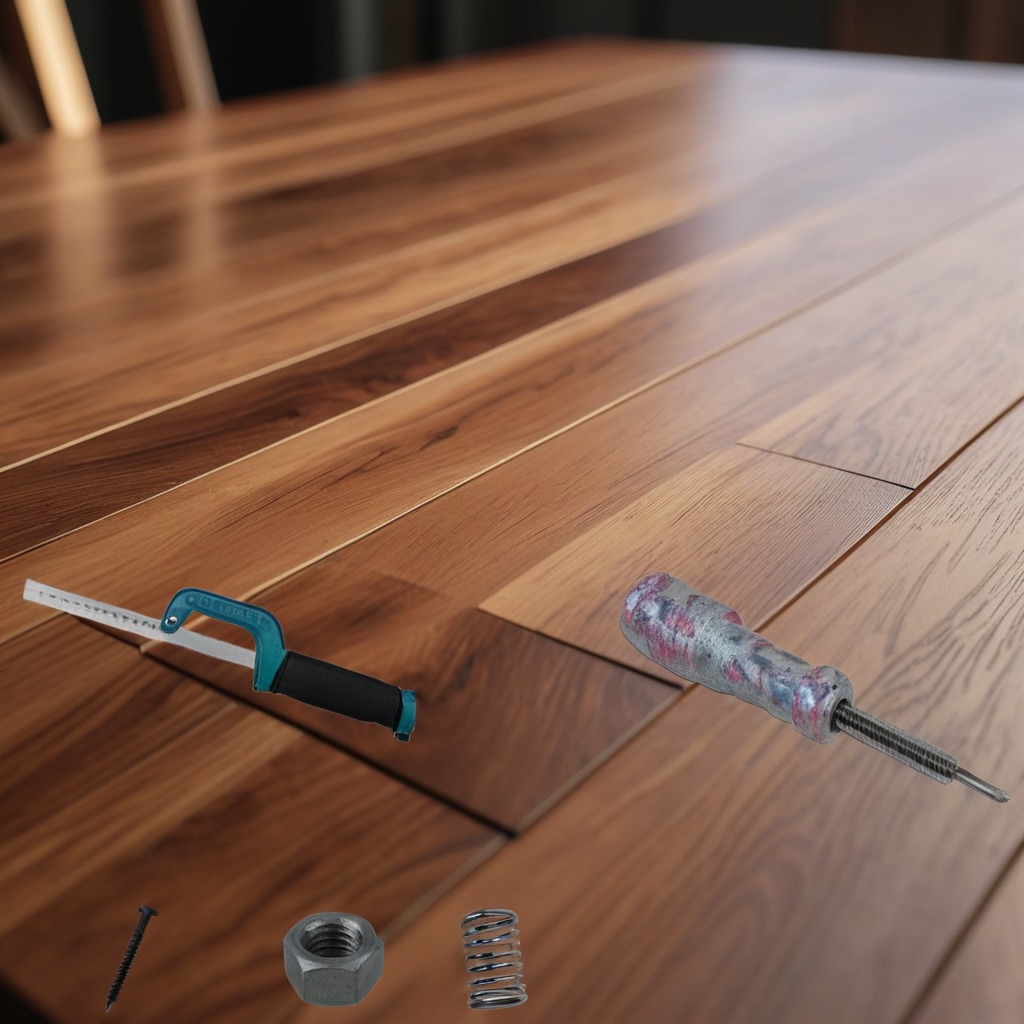
A metal machine screw, a coiled metal spring, a handheld metal saw, a screwdriver, and a metal nut are lying on the wooden table.